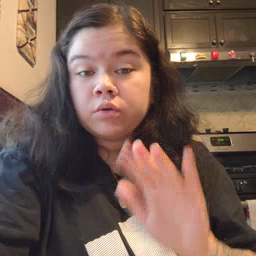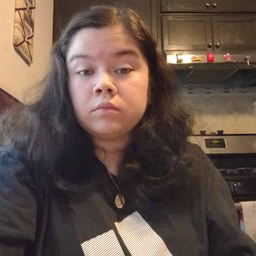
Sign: pajamas